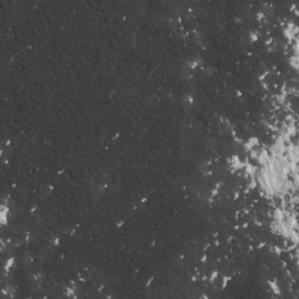
Label: frost